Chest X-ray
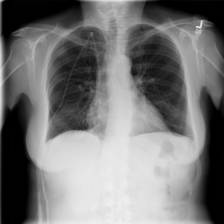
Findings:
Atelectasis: positive
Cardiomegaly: negative
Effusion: negative
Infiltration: negative
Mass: negative
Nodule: negative
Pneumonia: negative
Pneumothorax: negative
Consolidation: negative
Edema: negative
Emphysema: negative
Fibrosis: negative
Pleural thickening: negative
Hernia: negative